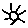
Label: sun